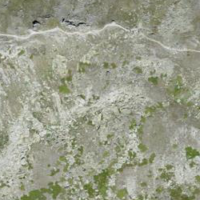
EUNIS habitat code: 48
Species observed at this site:
Euphrasia alpina